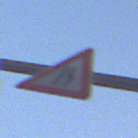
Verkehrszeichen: EinseitigVerengteFahrbahnRechts
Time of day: SunriseSunset
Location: Outdoor (Urban)
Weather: Clear
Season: NotSpecified
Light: Natural